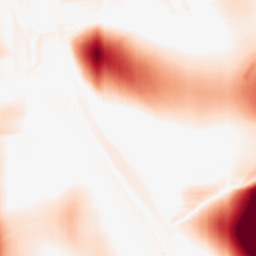
Category: morphological
Decomposition family: rolling_ball
Decomposition parameters: radius: 50
Upsampling method: bilinear
Upsampling parameters: scale: 4
Upsampling scale: 4